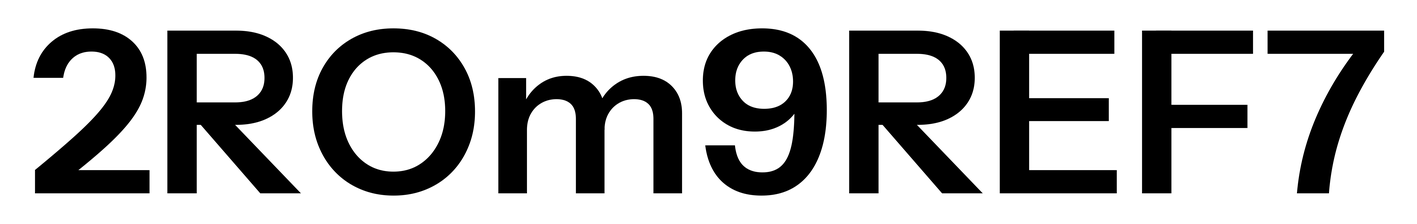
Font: InstrumentSans_SemiBold